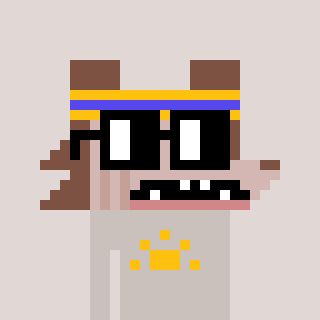
a pixel art character with square black glasses, a werewolf-shaped head and a foggrey-colored body on a warm background